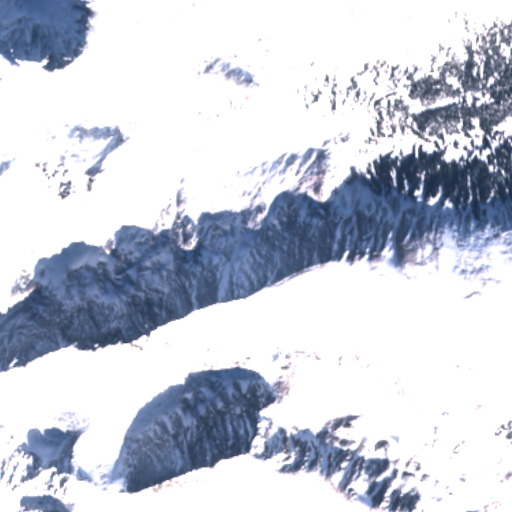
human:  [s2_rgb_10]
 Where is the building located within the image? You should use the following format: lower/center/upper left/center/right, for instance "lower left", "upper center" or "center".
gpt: The building is located in the center of the image.
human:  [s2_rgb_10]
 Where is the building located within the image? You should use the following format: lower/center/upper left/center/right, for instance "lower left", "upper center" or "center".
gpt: The building is located in the center left of the image.
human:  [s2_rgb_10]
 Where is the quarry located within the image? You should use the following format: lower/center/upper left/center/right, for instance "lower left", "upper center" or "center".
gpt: There is no quarry in the image.